Interaction volume radius: 10 \u00c5
Interaction volume height: 10 \u00c5
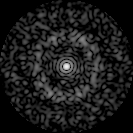
Disorder parameter: 0.7928